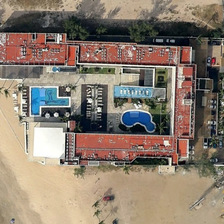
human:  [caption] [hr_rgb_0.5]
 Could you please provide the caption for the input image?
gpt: there are two outdoor swimming pools in the resort .

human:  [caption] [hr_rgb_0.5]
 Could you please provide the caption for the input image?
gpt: a red villa was built on the beach .

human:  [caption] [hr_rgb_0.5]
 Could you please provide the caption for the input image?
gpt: a red villa was built on the beach .

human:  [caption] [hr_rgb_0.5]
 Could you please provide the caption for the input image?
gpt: there are two outdoor swimming pools in the resort .

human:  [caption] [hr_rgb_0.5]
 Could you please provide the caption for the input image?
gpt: there are two outdoor swimming pools in the resort .